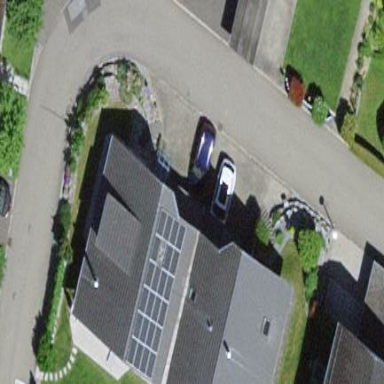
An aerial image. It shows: Semi-detached house.